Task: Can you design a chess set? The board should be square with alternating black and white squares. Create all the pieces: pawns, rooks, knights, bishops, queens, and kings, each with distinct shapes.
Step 3267:
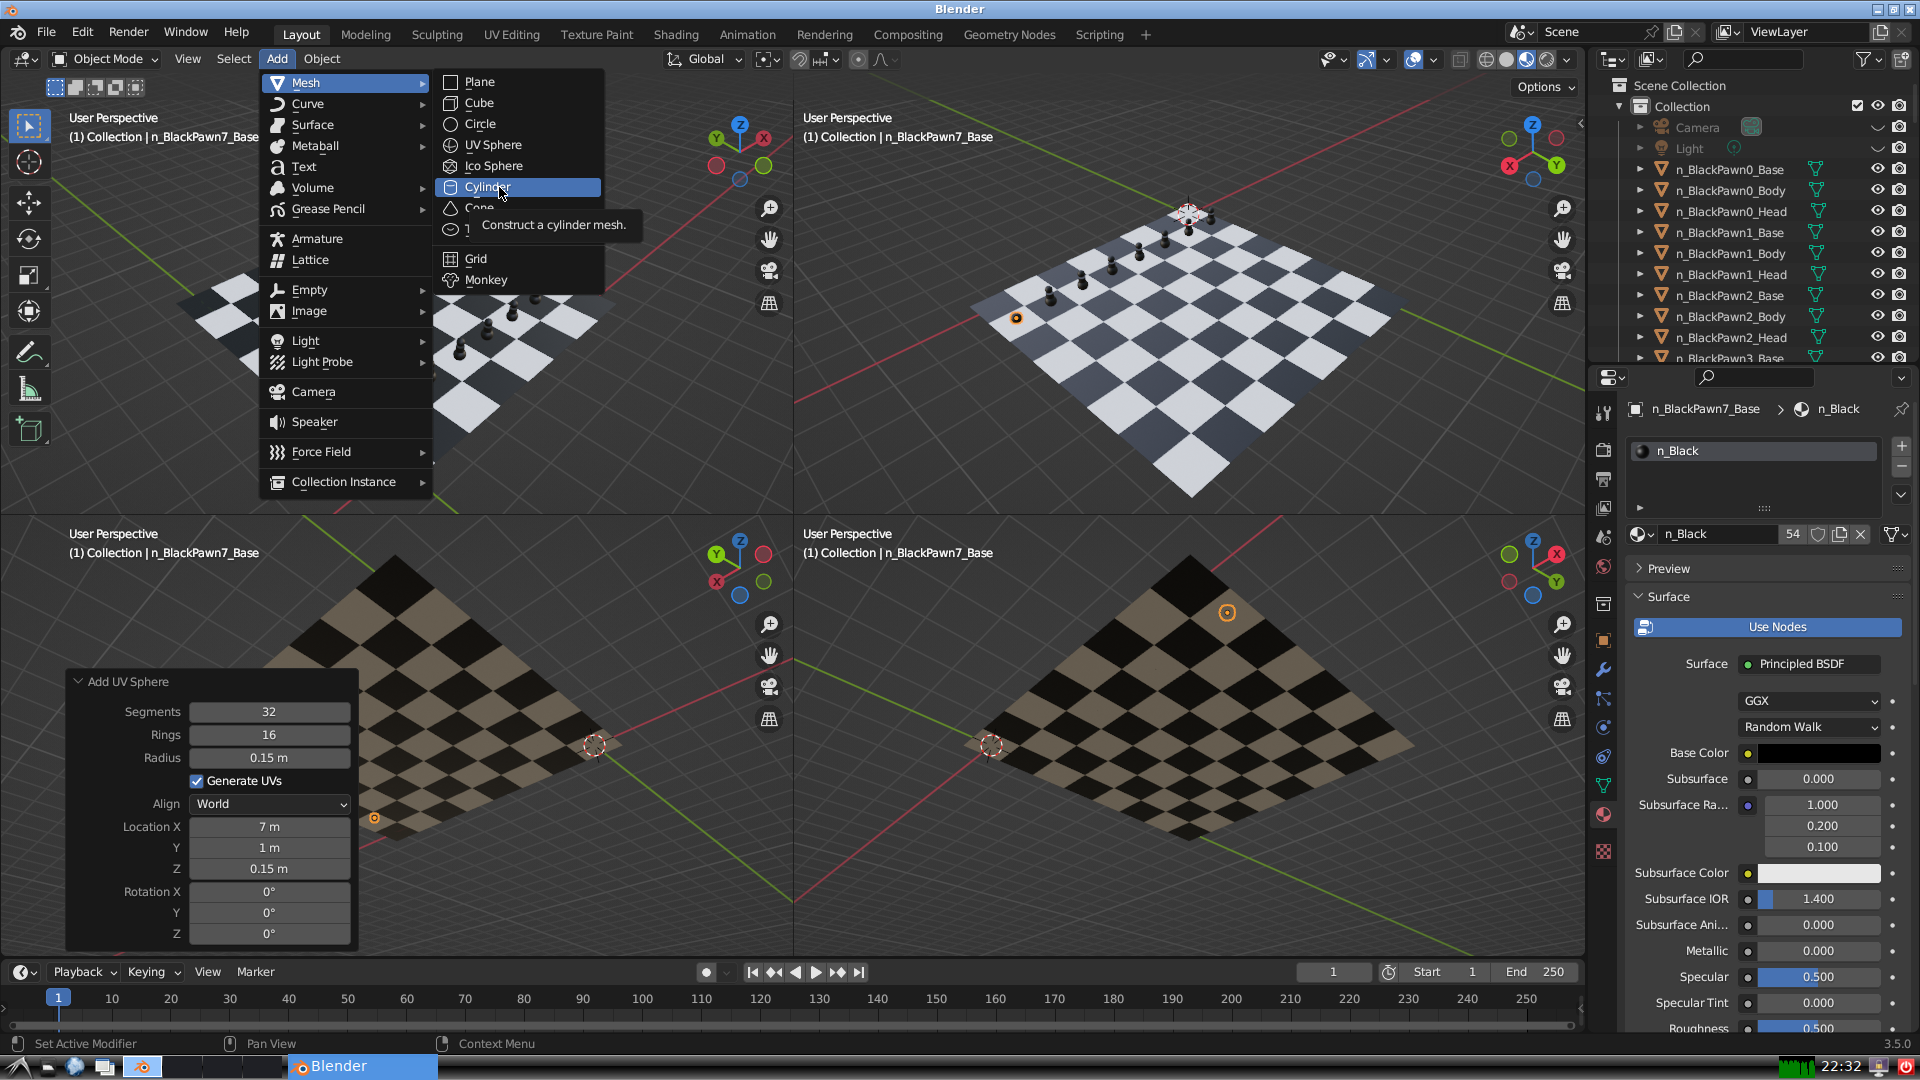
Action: click: no